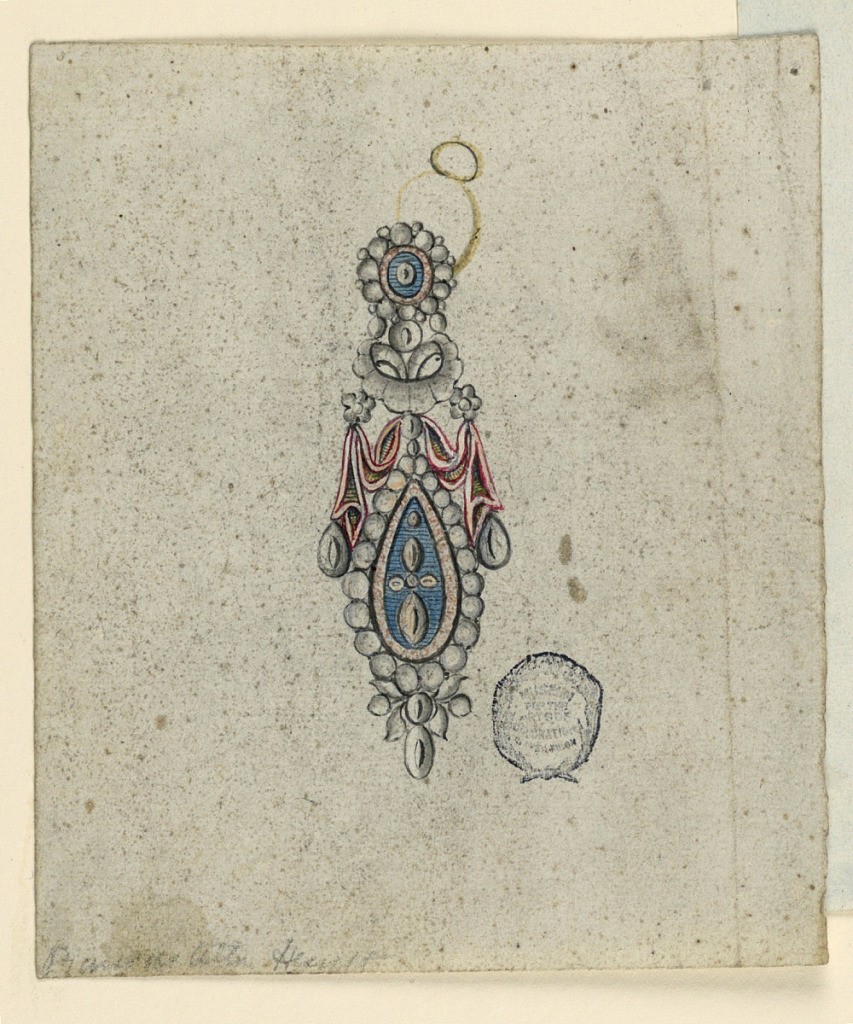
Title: Design for an Earring
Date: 1820–30
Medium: Pen and ink, brush and watercolor on paper
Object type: Drawing
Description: The ring has two slopes. On the larger, a disk is fastened, intended to be enameled like the drop and the drapery. The disk and the drop are framed by a row of beads. Both are connected by a floral motif and a drapery festoon.